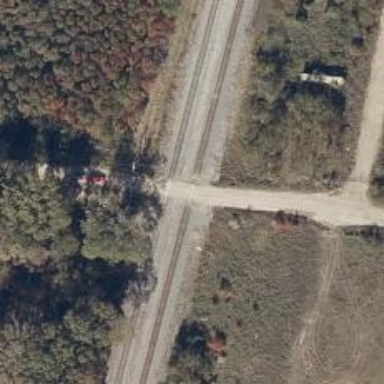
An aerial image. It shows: Level crossing along the railway.